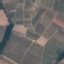
Label: PermanentCrop